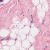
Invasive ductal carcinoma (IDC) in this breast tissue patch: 0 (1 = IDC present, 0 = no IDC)